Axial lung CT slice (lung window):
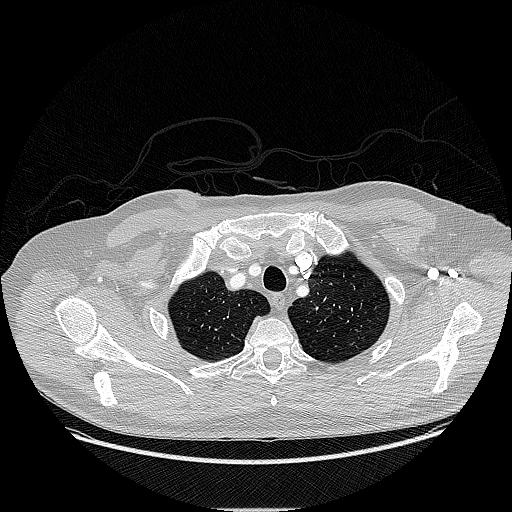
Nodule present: no